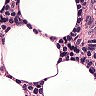
Metastatic tissue present: no